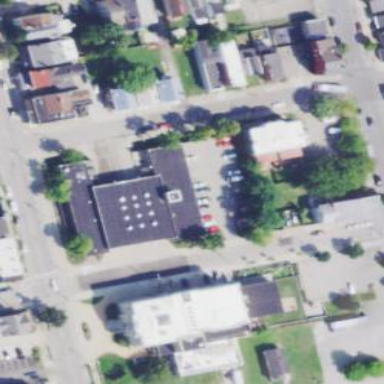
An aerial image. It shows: Fire station building.